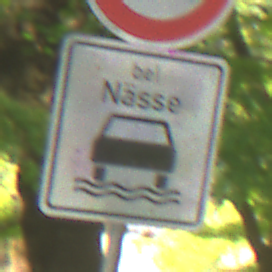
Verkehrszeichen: BeiNaesse
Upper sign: Geschwindigkeit120
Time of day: MorningAfternoon
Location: Outdoor (RoadRail)
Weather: Clear
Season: NotSpecified
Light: Natural